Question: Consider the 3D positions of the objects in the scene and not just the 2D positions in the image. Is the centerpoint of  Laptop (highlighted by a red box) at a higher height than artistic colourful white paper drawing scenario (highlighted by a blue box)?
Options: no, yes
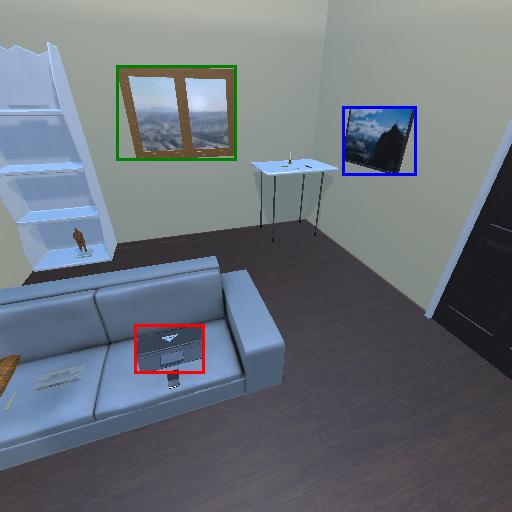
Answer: no